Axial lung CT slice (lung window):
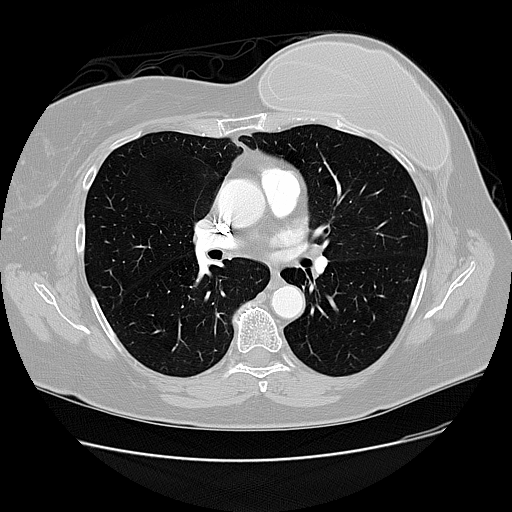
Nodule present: no